Question: I am attempting to publish some mp4 files with the GDCL Mpeg-4 Multiplexor but it's not accepting the input from my camera (QuickCam
Orbit/Sphere AF).
I see that it has set the the sub type is set to MEDIASUBTYPE_NULL.
I can't seem to figure out a set of filters that will adapt to
successfully link the pins. What do I need to do to successfully
adapt from my Capture pin to the multiplexor?

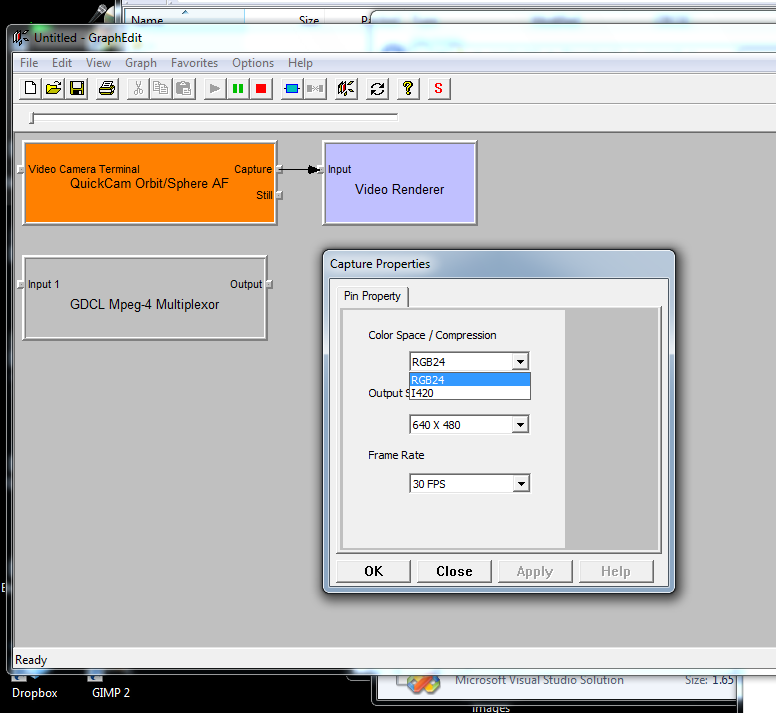
Answer: <URL> video. You need to insert a compressor in between in order to deliver MPEG-4 compatible video into the multiplexer. That is, MPEG-4 Part 2 or MPEG-4 Part 10 AKA H.264 video compressor. The multiplexer filter itslef does not do data compression/encoding.